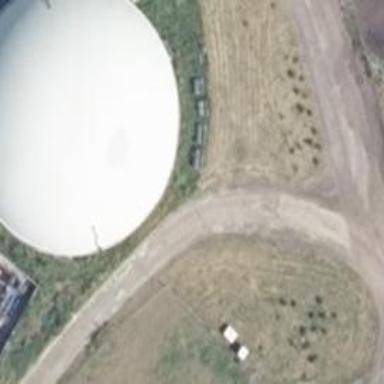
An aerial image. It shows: Storage tank that is man-made.